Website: bh-photo
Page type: billing-address
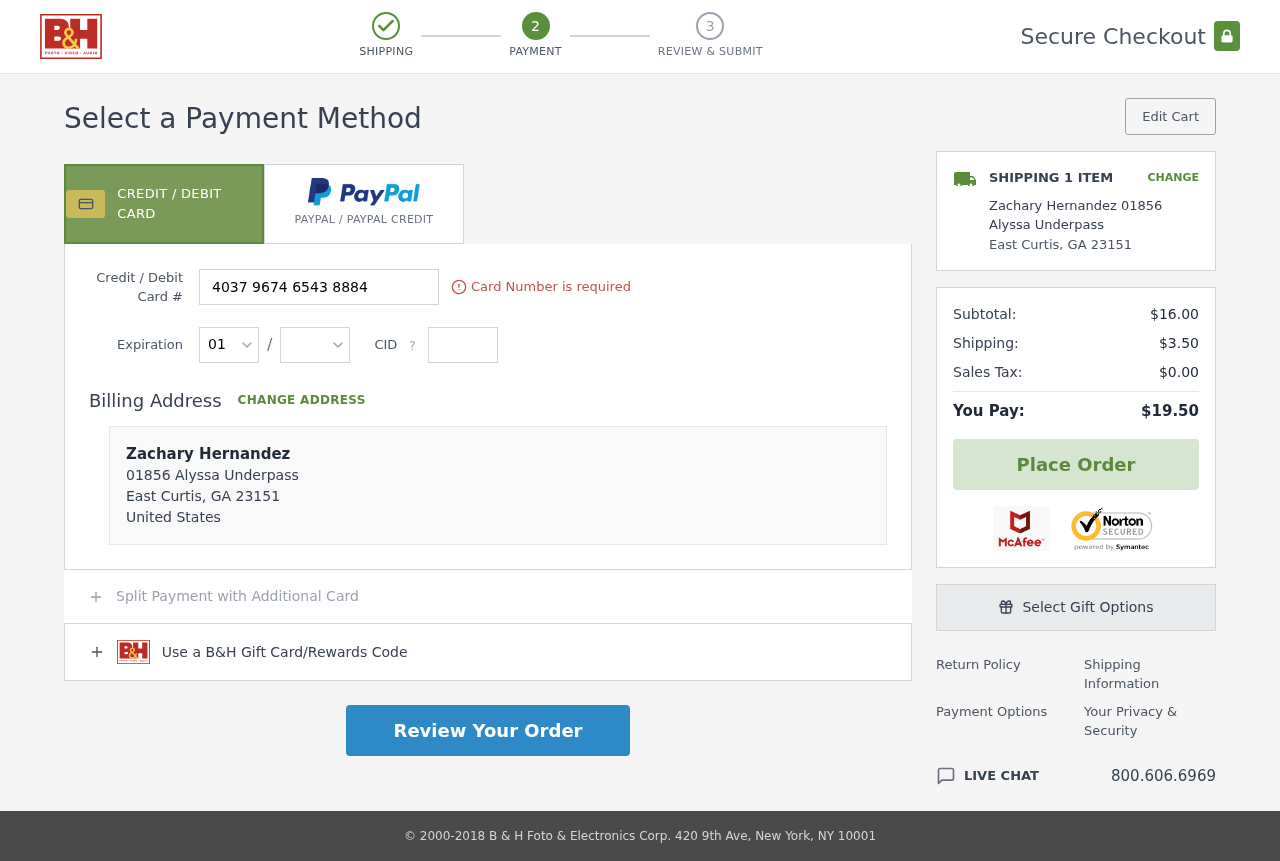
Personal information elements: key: PII_CARD_CVV
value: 857
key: PII_CARD_EXPIRY_MONTH
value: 01
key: PII_CARD_EXPIRY_YEAR
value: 27
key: PII_CARD_NUMBER
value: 4037 9674 6543 8884
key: PII_CITY
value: East Curtis
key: PII_COUNTRY
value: United States
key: PII_FULLNAME
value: Zachary Hernandez
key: PII_FULLNAME2
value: Zachary Hernandez
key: PII_POSTCODE
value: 23151
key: PII_STATE_ABBR
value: GA
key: PII_STREET
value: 01856 Alyssa Underpass
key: PII_POSTCODE_FULL
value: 23151
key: PII_POSTCODE_NUMERIC
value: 23151
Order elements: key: ORDER_NUM_ITEMS
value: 1
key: ORDER_SUBTOTAL
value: $16.00
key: ORDER_SHIPPING_COST
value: $3.50
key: ORDER_TAX
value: $0.00
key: ORDER_TOTAL
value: $19.50